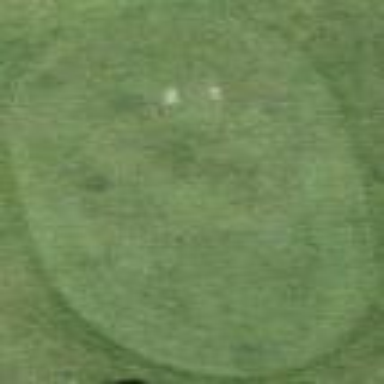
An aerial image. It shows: Golf tee.